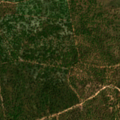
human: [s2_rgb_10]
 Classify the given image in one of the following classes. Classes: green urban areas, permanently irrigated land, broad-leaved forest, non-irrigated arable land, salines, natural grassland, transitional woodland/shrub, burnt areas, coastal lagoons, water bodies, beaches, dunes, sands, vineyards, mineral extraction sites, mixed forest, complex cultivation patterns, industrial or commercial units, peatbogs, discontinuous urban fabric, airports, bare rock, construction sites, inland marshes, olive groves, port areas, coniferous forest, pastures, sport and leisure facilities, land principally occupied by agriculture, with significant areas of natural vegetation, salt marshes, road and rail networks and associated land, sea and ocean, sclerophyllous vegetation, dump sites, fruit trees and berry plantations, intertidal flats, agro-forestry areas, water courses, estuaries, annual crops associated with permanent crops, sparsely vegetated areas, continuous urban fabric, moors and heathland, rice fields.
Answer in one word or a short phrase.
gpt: continuous urban fabric